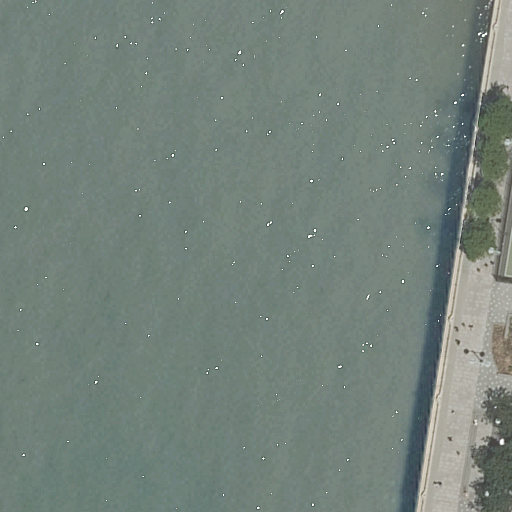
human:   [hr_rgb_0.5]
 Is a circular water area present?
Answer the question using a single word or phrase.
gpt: no

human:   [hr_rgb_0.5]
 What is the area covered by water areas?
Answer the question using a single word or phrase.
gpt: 9477m2

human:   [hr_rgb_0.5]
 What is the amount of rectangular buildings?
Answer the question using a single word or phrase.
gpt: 0

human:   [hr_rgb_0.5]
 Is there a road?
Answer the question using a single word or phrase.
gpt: yes

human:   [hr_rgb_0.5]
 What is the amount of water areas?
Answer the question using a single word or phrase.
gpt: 1

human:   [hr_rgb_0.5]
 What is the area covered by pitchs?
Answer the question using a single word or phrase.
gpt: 20m2

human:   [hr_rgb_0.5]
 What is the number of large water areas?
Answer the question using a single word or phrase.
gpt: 1

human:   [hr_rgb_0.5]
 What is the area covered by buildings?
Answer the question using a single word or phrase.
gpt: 0m2

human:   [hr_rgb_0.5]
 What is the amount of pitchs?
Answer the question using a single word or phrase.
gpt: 1

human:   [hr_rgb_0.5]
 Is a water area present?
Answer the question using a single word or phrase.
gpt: yes

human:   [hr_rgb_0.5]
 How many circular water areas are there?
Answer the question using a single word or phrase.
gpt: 0

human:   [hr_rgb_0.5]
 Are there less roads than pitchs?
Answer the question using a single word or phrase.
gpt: no

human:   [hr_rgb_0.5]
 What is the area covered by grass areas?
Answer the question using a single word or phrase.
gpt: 23m2

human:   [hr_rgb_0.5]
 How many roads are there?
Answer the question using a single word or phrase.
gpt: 8

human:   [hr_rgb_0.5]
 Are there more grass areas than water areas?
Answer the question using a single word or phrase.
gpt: no

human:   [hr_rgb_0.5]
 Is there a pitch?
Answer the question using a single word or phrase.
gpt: yes

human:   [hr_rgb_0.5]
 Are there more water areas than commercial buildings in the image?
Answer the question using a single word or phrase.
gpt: yes

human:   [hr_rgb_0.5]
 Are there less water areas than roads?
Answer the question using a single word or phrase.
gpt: yes

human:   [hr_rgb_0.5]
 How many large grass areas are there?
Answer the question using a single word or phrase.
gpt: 0

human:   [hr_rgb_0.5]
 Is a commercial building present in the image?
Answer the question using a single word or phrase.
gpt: no

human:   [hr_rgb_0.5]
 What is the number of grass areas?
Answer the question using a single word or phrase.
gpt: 1

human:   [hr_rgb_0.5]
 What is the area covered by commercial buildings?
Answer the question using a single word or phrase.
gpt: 0m2

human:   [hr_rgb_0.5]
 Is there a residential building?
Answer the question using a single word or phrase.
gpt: no

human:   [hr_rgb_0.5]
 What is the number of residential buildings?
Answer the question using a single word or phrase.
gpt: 0

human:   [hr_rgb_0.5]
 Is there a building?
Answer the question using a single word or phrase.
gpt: no

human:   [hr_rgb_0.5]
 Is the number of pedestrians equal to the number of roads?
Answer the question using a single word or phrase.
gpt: no

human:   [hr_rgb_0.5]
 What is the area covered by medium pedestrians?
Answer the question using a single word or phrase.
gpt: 135m2

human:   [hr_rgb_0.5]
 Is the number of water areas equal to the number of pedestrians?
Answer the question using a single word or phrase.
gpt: yes

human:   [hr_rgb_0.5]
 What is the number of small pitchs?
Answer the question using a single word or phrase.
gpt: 1

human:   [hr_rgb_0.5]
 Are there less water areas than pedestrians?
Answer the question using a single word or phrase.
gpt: no

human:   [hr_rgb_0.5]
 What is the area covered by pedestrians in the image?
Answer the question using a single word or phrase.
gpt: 135m2

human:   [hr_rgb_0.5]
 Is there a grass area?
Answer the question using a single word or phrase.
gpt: yes

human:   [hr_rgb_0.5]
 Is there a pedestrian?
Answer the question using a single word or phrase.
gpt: yes

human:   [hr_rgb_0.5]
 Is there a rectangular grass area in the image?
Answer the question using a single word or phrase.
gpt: yes

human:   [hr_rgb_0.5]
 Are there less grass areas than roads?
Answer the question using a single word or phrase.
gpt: yes

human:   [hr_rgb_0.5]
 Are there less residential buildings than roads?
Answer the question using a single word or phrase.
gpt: yes

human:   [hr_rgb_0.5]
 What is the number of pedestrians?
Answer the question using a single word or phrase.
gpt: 1

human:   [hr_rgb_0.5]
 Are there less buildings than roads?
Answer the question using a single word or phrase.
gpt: yes

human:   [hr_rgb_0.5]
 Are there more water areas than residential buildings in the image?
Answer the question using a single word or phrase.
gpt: yes

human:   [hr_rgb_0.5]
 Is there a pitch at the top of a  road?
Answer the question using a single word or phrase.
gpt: yes

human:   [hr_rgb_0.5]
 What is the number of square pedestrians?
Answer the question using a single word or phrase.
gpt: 0

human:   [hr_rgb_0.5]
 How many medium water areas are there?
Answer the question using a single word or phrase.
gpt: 0

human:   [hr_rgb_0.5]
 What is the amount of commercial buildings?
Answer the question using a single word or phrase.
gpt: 0

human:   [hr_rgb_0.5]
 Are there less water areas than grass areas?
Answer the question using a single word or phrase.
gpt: no

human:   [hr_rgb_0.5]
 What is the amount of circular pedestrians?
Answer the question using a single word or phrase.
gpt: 0

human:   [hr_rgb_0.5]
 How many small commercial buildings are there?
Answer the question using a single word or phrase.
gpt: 0

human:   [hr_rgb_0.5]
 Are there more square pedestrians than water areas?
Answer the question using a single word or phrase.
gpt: no

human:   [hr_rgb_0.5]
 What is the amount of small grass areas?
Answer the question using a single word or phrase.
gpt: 1

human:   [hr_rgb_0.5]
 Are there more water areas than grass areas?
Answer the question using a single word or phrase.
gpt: no

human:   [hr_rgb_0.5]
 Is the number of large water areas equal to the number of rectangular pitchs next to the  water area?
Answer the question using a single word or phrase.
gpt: yes

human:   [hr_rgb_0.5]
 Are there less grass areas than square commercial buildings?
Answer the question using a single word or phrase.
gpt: no

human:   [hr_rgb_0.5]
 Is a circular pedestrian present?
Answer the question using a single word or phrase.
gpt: no

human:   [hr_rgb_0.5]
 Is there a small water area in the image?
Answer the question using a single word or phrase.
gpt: no

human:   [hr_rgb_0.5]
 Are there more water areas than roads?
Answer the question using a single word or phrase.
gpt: no

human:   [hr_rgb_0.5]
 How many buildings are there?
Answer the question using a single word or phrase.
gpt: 0

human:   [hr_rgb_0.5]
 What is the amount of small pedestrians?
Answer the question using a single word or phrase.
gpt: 0

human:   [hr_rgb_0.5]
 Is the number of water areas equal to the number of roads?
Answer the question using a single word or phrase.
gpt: no

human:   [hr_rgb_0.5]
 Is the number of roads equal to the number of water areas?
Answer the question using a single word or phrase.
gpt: no

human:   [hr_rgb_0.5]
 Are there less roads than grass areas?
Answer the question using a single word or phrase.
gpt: no

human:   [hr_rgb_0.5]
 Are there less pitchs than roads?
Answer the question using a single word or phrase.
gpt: yes

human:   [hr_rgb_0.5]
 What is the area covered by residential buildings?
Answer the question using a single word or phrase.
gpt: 0m2

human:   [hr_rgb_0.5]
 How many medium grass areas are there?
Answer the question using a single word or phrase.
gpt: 0

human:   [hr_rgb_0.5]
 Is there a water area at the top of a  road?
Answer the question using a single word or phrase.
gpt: no

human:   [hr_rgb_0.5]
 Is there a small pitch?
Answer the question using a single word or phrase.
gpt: yes